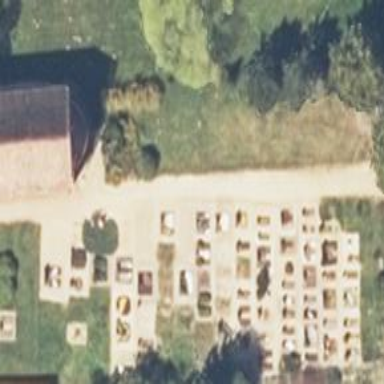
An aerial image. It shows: Grave yard.